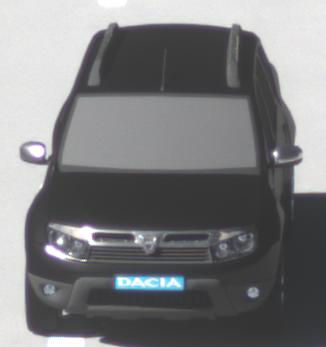
Make: Dacia
Model: Duster dCi 110 FAP
Detailed model: Duster (I)
Model produced from: 2010/06
Model produced until: 2013/11
Doors: 5
Color: black
Road condition: dry road
Daytime: morning or afternoon
Contrast: high contrast